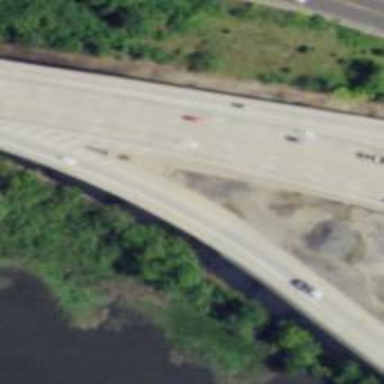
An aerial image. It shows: Motorway bridge with asphalt surface.